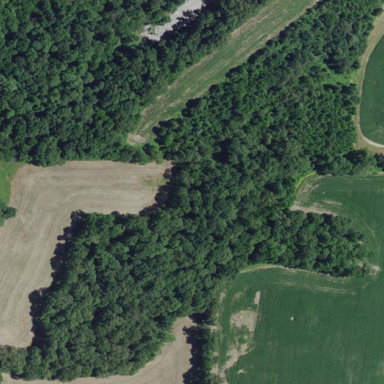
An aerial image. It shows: Beautiful woodland area.